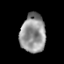
Tissue: prostate
Cell type: T cells
Senescence score: 0.3432
Nuclear area (px): 952
Mean DAPI intensity: 147.17